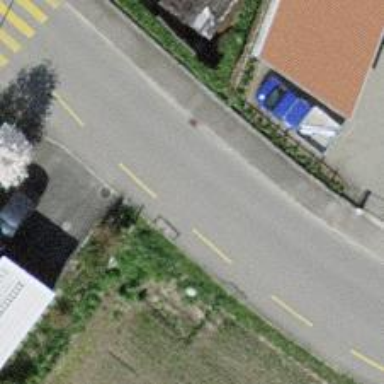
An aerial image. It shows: Residential road with designated cycle lane on the left.